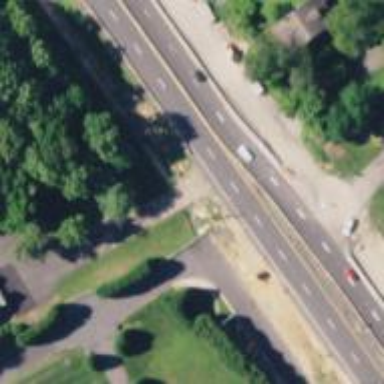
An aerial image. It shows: Expressway with asphalt surface classified as trunk highway.